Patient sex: M
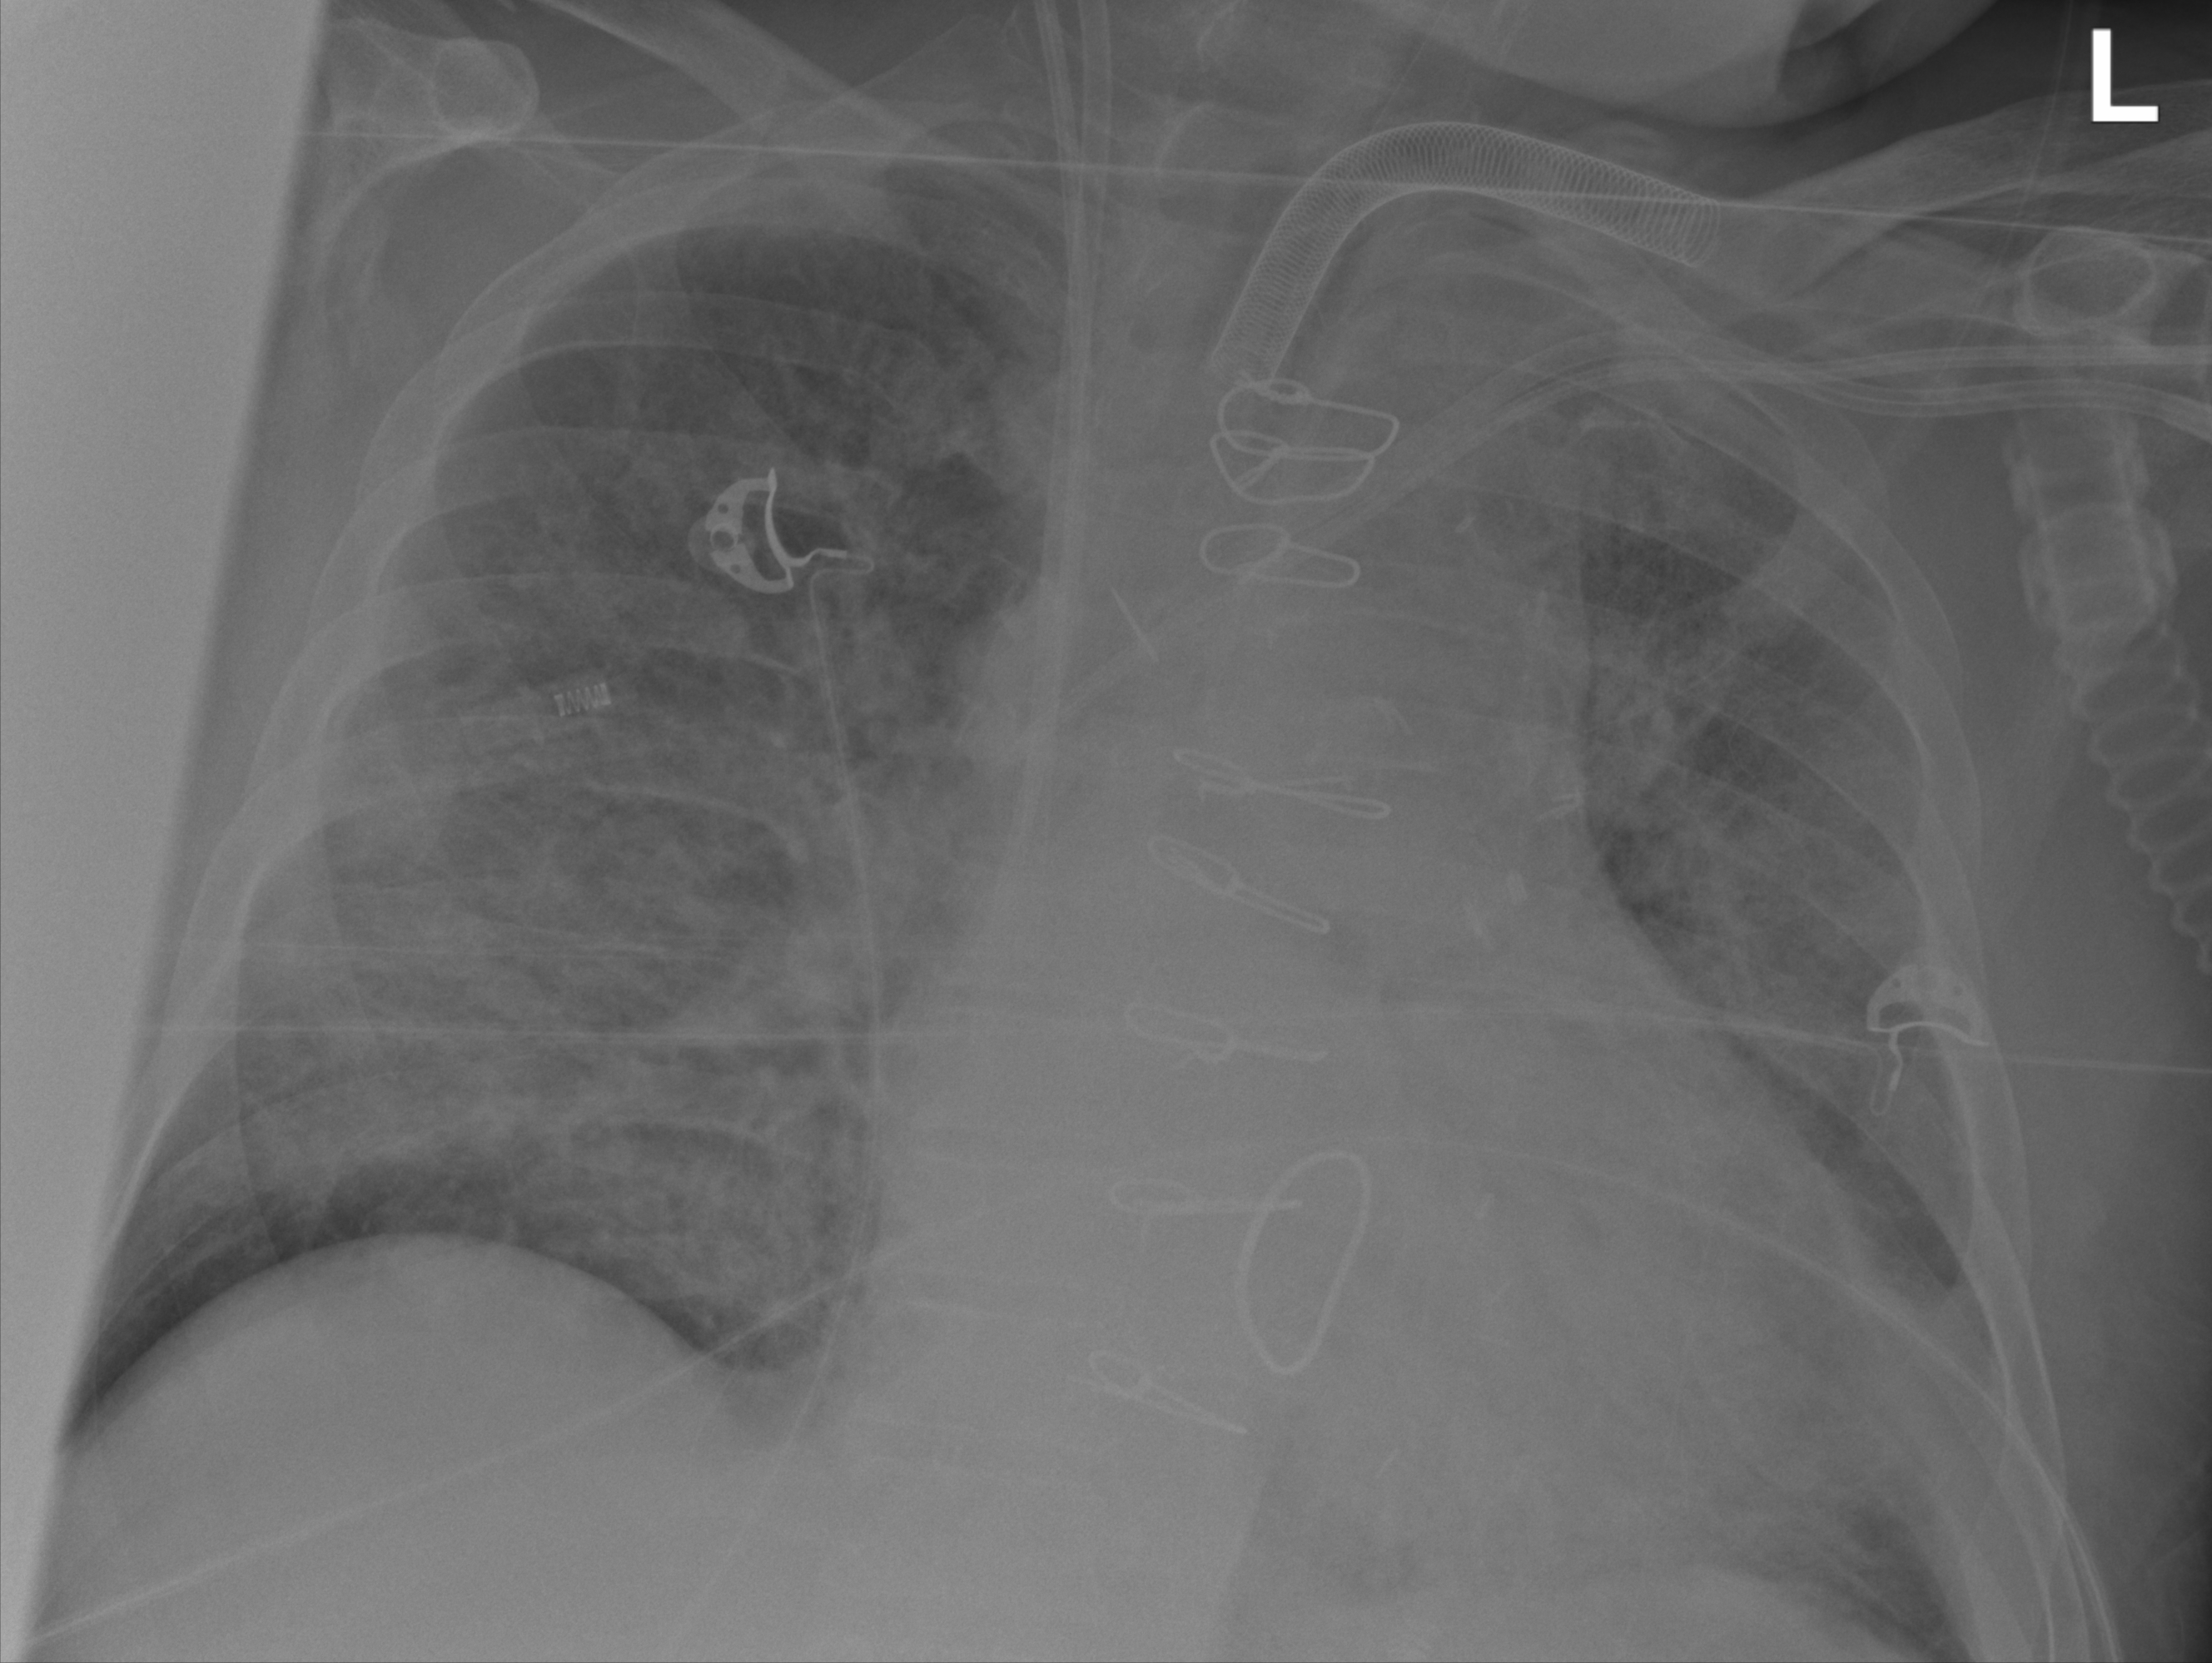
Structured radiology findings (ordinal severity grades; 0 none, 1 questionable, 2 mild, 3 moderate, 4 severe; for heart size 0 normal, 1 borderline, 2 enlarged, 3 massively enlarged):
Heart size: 2
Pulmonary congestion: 3
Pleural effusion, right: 0
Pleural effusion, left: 0
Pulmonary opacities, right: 3
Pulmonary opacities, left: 3
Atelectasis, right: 2
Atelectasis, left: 2